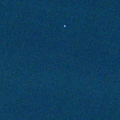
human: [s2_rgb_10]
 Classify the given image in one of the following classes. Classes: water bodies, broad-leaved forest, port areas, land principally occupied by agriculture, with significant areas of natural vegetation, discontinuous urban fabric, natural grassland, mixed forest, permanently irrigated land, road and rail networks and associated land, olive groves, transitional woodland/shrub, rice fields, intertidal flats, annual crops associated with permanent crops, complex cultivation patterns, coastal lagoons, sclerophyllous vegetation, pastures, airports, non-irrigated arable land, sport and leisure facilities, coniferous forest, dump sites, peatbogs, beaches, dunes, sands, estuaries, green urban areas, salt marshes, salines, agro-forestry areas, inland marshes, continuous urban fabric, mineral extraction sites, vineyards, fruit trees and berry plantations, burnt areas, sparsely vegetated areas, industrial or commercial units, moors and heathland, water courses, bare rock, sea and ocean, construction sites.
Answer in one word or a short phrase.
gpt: sea and ocean